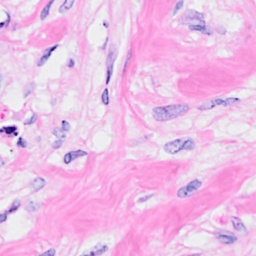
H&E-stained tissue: Breast